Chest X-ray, PA view. Patient: 57 years old, sex M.
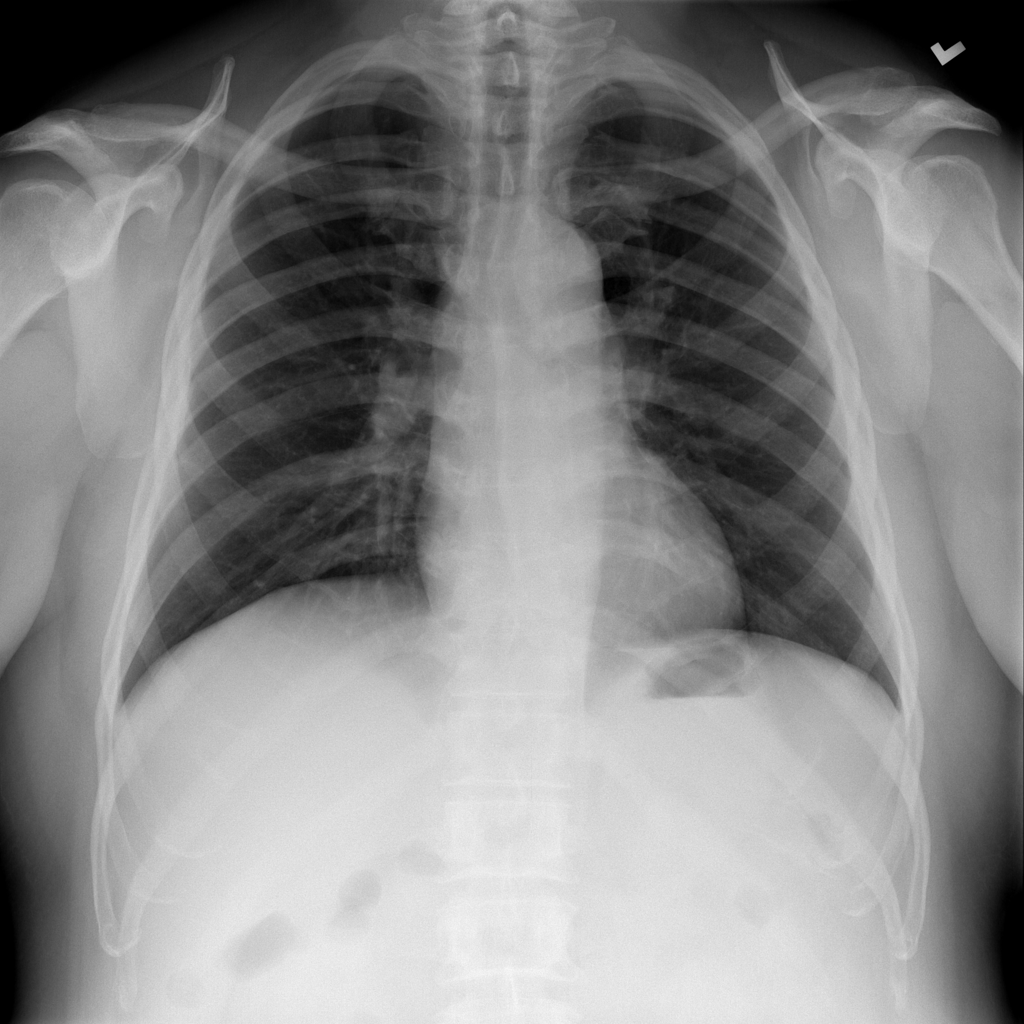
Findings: No Finding